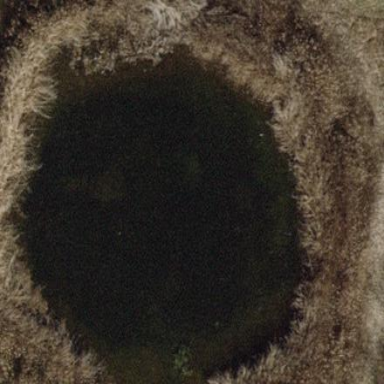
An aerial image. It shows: Peaceful pond surrounded by nature.